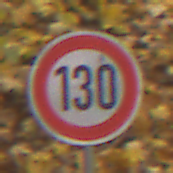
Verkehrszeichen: Geschwindigkeit130
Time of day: MorningAfternoon
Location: Outdoor (Nature)
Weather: Overcast
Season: Autumn
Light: Natural